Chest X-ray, PA view. Patient: 20 years old, sex M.
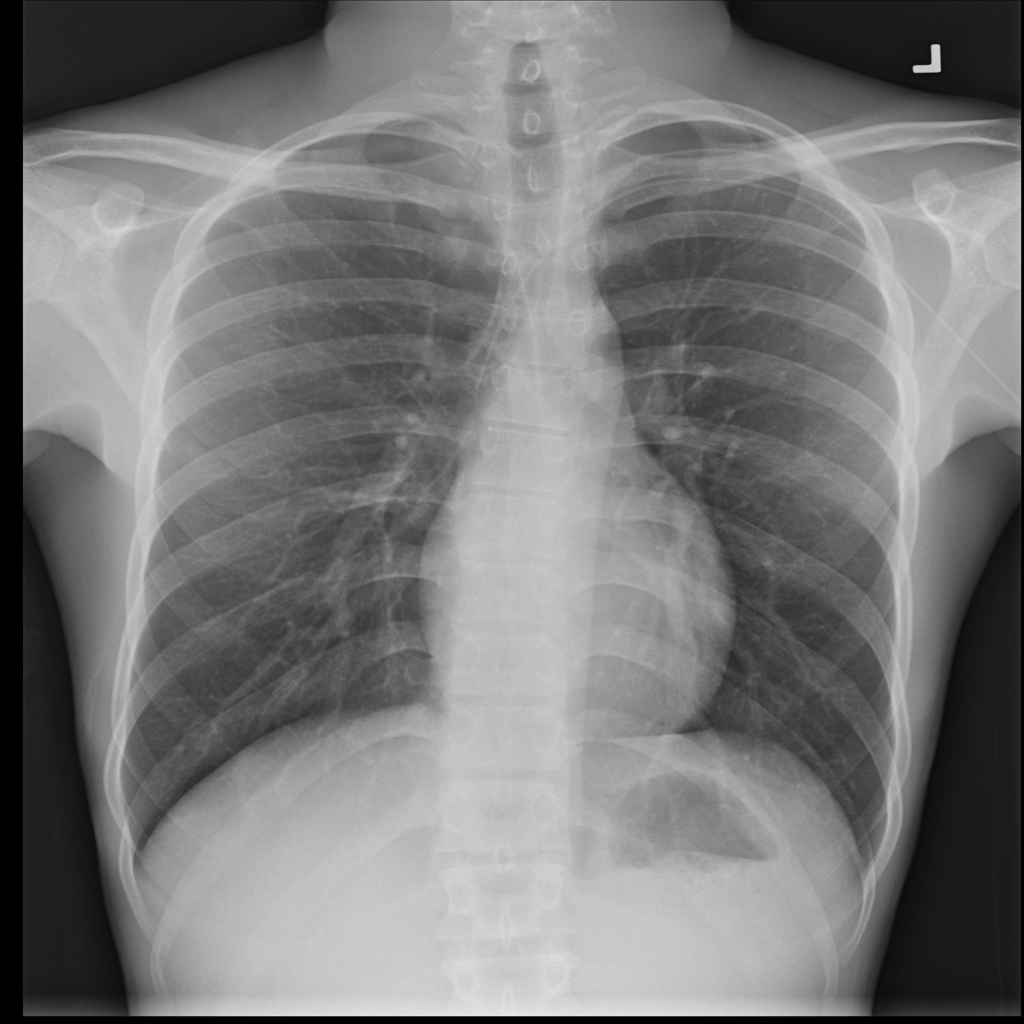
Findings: No Finding